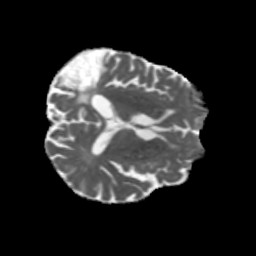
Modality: MD
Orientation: axial
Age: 68
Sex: male
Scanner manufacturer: siemens
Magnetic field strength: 3 T
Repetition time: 5.47 s
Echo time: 0.0854 s